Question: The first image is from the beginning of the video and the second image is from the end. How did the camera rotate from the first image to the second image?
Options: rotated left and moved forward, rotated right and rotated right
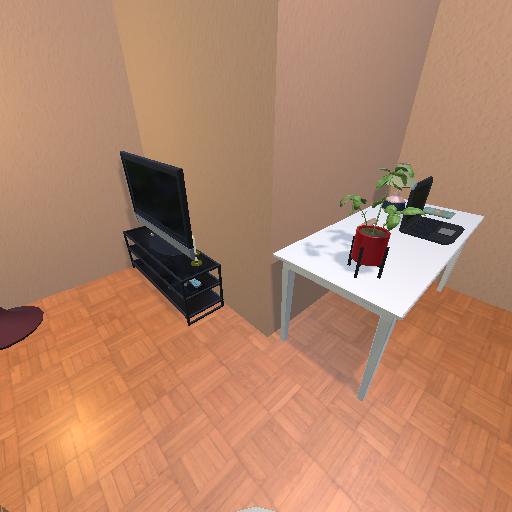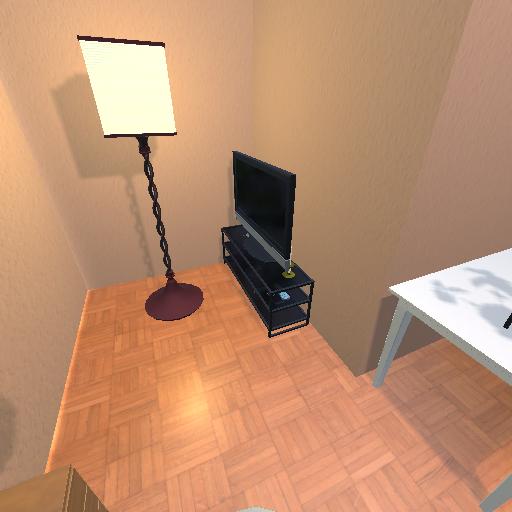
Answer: rotated left and moved forward